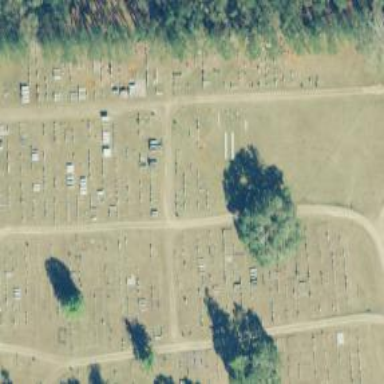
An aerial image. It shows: Graveyard.